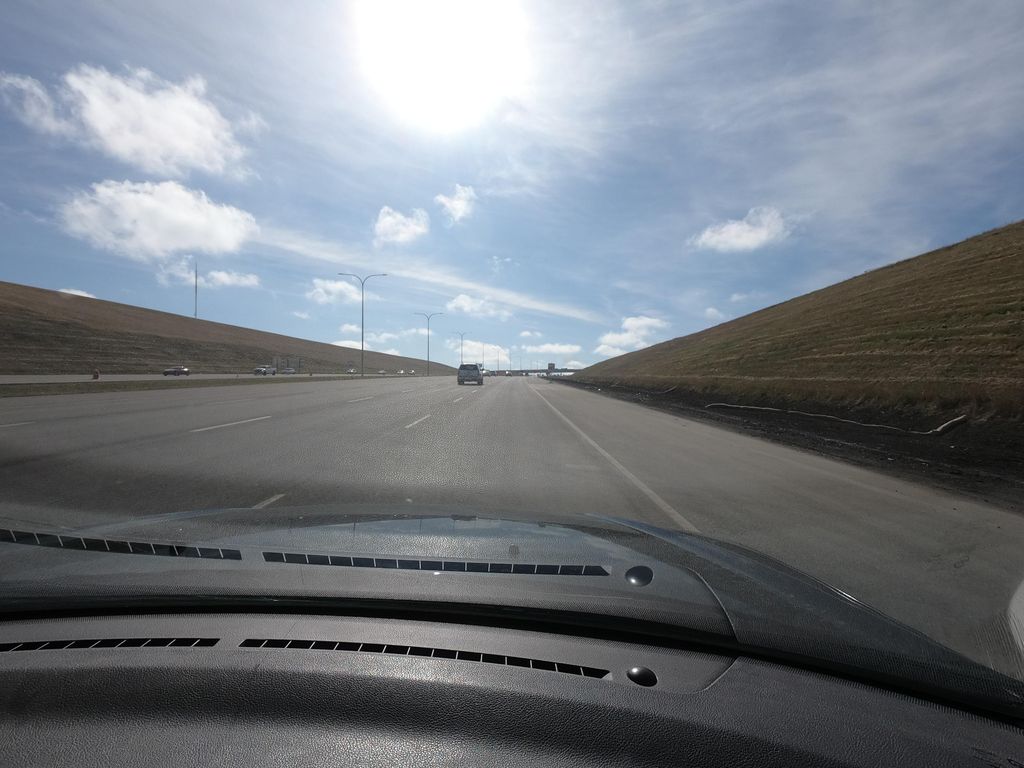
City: calgary